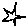
Label: star